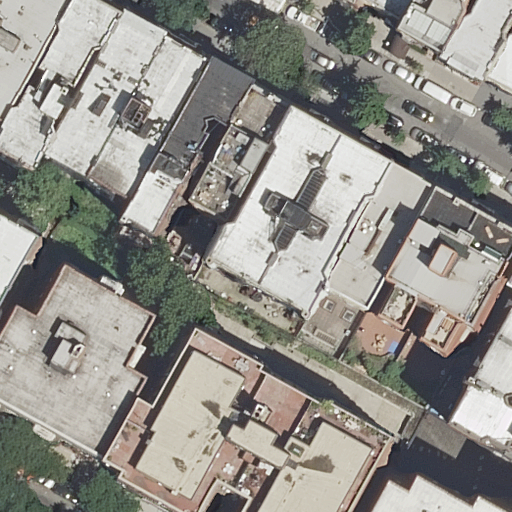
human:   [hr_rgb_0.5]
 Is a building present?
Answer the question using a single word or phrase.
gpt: yes

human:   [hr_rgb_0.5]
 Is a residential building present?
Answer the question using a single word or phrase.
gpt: yes

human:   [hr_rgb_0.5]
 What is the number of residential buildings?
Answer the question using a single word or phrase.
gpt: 24

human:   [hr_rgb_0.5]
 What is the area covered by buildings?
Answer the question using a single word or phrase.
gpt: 5932m2

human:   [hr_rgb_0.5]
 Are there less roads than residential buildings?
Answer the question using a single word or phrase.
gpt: yes

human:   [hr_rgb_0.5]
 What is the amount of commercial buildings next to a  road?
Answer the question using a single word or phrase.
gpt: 0

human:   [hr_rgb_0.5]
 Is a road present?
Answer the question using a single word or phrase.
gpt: yes

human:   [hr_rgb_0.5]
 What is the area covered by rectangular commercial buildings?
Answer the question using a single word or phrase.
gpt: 0m2

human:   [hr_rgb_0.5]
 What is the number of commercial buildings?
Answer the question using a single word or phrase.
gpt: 0

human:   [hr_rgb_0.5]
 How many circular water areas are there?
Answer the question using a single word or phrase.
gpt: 0

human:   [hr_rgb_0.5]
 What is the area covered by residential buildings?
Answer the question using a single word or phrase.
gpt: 5932m2

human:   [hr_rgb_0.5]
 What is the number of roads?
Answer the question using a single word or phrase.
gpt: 2

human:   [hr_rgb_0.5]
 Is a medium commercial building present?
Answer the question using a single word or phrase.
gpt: no

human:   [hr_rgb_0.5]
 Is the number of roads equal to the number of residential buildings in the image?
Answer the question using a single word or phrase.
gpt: no

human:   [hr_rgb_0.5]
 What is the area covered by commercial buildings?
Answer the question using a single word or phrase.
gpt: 0m2

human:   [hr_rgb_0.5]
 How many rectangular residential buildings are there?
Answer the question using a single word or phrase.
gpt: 11

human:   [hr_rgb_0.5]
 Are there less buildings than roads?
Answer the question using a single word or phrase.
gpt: no

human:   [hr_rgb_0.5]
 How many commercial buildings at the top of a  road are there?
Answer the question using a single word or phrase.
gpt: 0

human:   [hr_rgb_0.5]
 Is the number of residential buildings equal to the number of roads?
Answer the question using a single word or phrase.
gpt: no

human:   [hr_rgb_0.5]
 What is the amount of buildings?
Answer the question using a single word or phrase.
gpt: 24

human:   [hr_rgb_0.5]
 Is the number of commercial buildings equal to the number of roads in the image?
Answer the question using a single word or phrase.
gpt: no

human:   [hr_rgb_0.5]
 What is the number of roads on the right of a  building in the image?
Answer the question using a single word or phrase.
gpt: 1

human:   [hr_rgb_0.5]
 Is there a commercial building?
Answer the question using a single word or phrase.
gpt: no

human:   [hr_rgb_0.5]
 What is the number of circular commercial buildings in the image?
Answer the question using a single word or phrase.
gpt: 0

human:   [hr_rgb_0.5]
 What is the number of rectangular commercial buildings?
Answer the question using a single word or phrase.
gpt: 0

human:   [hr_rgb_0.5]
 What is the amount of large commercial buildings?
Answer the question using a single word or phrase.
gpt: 0

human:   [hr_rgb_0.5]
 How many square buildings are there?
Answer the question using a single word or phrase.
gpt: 0

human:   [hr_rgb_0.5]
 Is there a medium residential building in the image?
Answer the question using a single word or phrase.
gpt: yes

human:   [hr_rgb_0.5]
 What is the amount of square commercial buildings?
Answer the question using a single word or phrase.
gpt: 0

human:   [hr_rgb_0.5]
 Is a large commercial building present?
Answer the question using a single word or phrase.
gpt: no

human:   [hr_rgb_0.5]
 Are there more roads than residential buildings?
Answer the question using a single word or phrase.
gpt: no

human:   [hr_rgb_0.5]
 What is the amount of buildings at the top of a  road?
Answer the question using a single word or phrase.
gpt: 22

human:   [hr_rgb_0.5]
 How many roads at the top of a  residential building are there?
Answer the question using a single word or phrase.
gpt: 1

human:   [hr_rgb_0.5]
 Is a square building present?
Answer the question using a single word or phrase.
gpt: no

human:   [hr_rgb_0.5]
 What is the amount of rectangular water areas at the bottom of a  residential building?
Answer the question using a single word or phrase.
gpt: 0

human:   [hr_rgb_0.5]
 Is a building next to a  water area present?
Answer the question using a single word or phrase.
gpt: no

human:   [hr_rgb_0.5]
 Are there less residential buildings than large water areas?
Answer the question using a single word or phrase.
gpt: no

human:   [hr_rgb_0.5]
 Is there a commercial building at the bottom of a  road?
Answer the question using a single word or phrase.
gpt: no

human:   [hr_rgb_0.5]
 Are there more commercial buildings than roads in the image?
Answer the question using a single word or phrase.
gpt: no

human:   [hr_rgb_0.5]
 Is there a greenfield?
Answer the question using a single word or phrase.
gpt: no

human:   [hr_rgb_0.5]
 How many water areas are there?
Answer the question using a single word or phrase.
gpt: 0

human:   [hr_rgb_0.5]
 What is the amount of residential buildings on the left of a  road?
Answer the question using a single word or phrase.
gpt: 10

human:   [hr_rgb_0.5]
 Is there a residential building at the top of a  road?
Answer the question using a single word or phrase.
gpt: yes

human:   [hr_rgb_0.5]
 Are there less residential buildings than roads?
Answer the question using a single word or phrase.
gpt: no

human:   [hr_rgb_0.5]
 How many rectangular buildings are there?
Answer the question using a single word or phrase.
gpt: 11

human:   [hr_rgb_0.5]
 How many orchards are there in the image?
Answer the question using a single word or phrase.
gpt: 0

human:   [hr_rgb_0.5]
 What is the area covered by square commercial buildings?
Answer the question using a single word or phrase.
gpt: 0m2

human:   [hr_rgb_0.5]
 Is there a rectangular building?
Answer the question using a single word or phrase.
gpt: yes

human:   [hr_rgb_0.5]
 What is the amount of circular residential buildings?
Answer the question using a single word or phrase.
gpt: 0

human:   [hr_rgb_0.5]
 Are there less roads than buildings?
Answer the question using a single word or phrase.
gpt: yes

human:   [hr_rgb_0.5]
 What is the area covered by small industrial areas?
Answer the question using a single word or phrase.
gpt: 0m2

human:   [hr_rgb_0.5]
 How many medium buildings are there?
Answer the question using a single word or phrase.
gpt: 14

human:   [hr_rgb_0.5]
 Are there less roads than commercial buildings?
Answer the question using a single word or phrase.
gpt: no

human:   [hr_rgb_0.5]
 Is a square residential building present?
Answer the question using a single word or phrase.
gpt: no

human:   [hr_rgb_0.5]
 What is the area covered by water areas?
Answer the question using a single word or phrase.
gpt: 0m2

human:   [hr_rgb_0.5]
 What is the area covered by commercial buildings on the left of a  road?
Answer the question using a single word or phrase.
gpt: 0m2

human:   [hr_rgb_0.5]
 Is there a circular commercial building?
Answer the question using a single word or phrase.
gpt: no

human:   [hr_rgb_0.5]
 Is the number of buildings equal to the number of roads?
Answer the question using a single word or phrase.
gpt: no

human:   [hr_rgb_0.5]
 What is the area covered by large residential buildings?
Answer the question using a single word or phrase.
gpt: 2058m2

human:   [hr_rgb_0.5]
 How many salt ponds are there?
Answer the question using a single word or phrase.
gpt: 0

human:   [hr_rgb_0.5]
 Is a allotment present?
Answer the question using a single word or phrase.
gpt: no

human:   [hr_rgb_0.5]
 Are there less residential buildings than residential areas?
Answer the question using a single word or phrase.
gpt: no

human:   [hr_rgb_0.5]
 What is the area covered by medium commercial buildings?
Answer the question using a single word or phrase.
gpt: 0m2

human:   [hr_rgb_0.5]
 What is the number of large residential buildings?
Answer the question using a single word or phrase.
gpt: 2